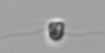
Label: flagellate